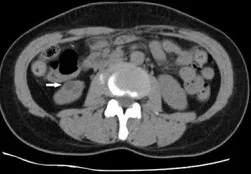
Computed tomography (CT) shows a hypodense mass of 1.8 x 1.5 x 1.4 cm in the lower pole of the right kidney. Contrast-enhanced CT scan shows a polycystic mass with slight enhancement of the wall and septa and no enhancement in the cystic part. The right lower pole of the kidney is partially depressed, and contrast-enhanced images show local thinning of the renal cortex during cortical enhancement. (B-D) With contrast. (B) Renal cortical phase.
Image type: radiology (ct)